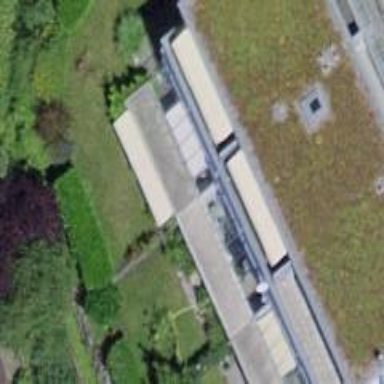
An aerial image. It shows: Flat roof terrace building.